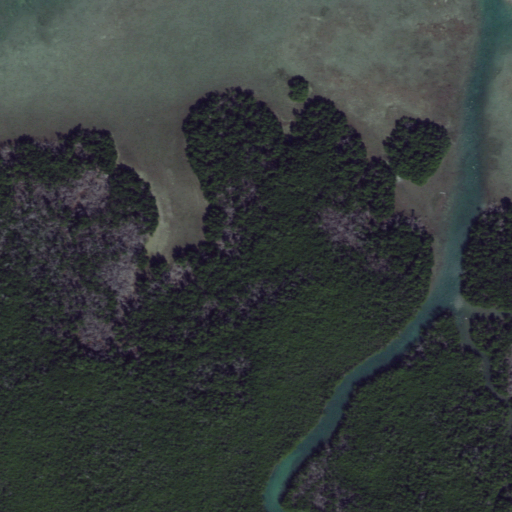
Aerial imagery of island in Florida named Lower Harbor Keys containing herbaceous wetlands, open water, and woody wetlands